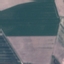
Label: AnnualCrop